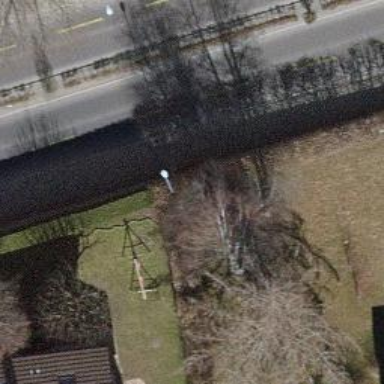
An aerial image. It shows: Hedge acting as barrier.